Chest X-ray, PA view. Patient: 29 years old, sex M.
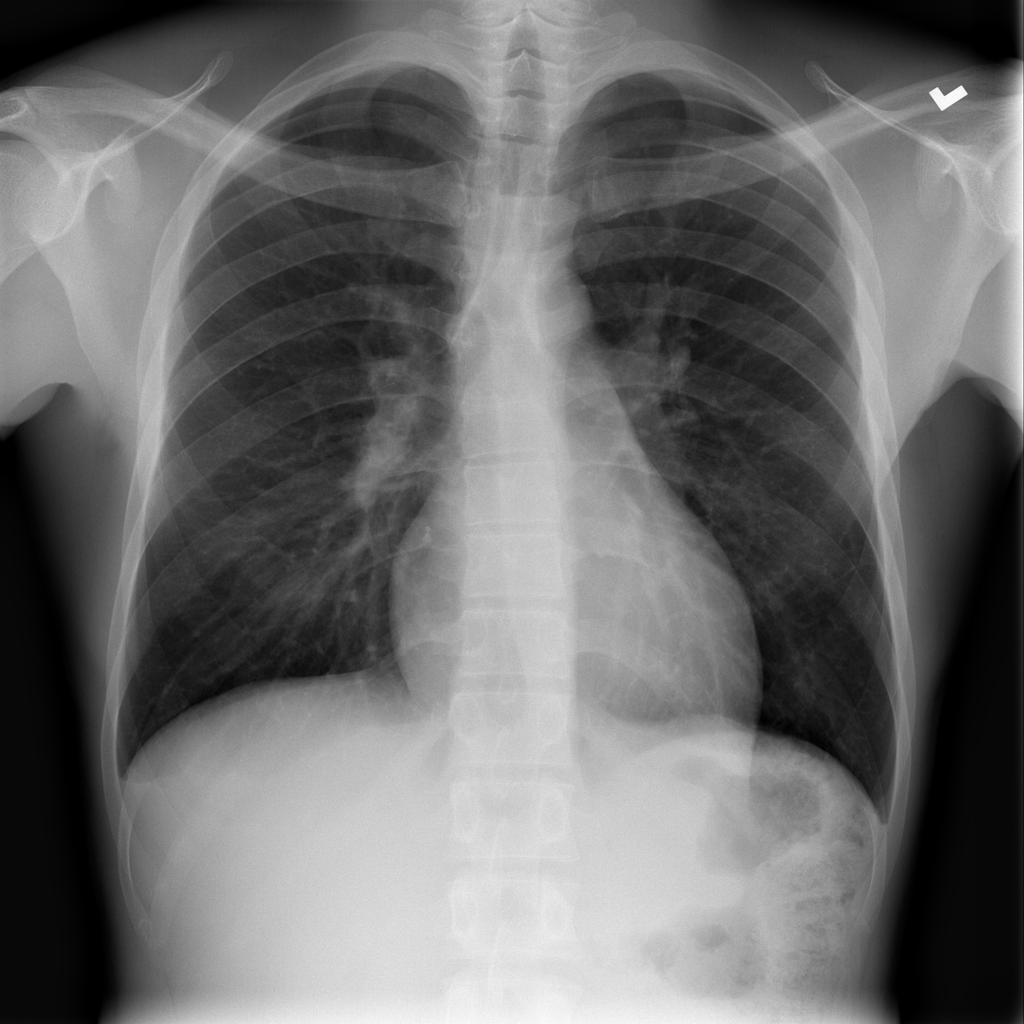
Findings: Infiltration